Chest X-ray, PA view. Patient: 71 years old, sex M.
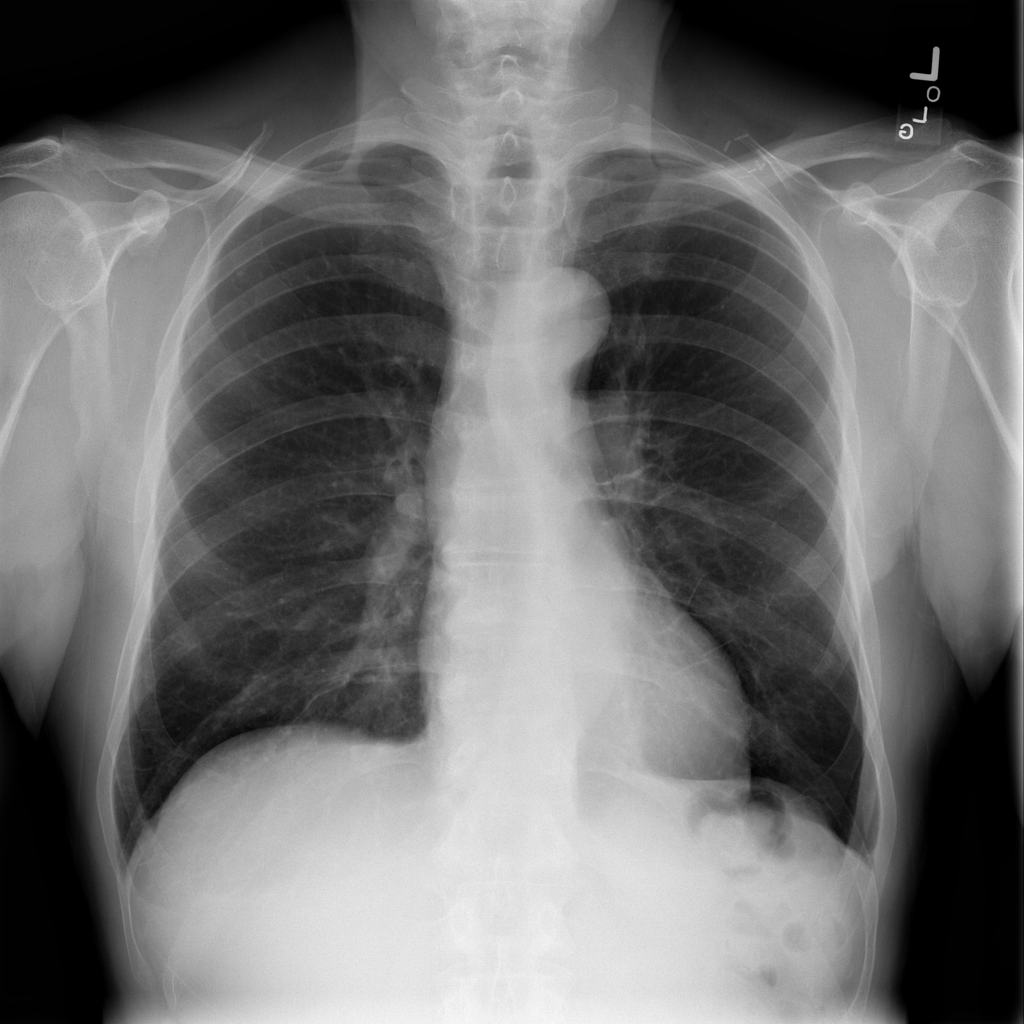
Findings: No Finding